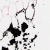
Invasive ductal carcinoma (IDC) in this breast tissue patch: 0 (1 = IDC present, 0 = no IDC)